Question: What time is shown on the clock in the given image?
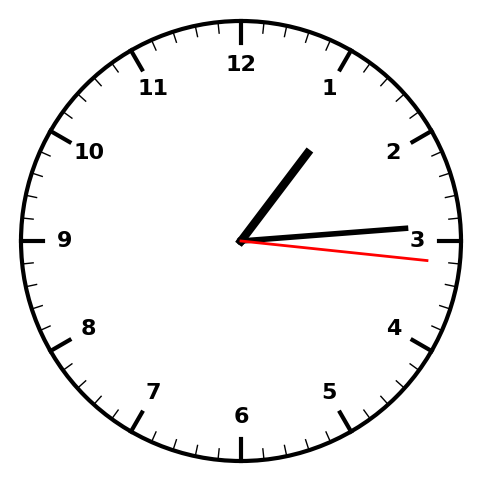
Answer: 01:14:16